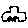
Label: car